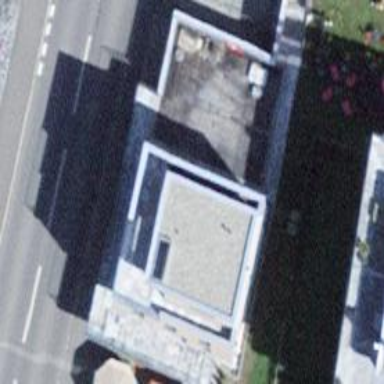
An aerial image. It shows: Restaurant.